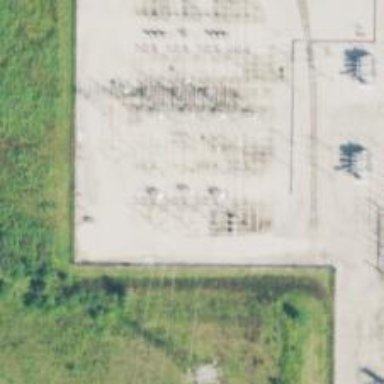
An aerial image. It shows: Switch used for power control.